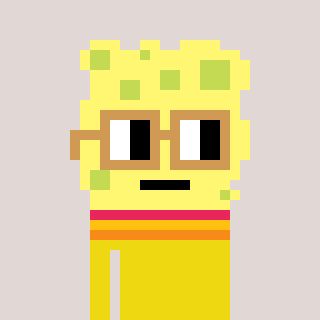
a pixel art character with square brown glasses, a sponge-shaped head and a yellow-colored body on a warm background